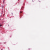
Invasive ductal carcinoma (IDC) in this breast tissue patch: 0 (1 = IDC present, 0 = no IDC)